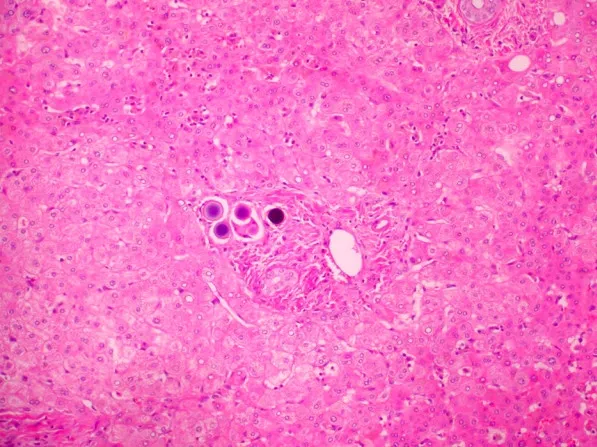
Surgical pathology findings. Tumor necrosis and degeneration with microspheres in the treatment field (10x).
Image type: pathology (h&e)